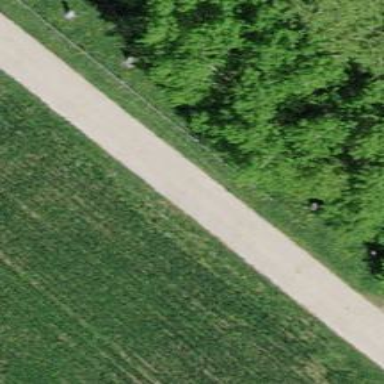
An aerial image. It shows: Track with grade 1 quality.